Field crop: maize
Growth stage: 1
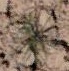
Species: salsola